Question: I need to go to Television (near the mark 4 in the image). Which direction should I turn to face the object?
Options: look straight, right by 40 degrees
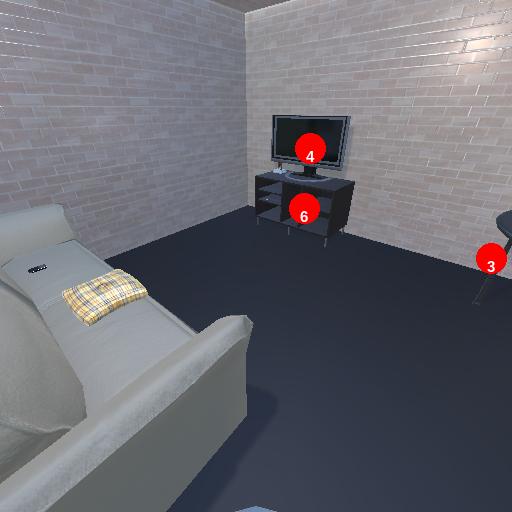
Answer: look straight